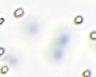
Label: Phaeocystis